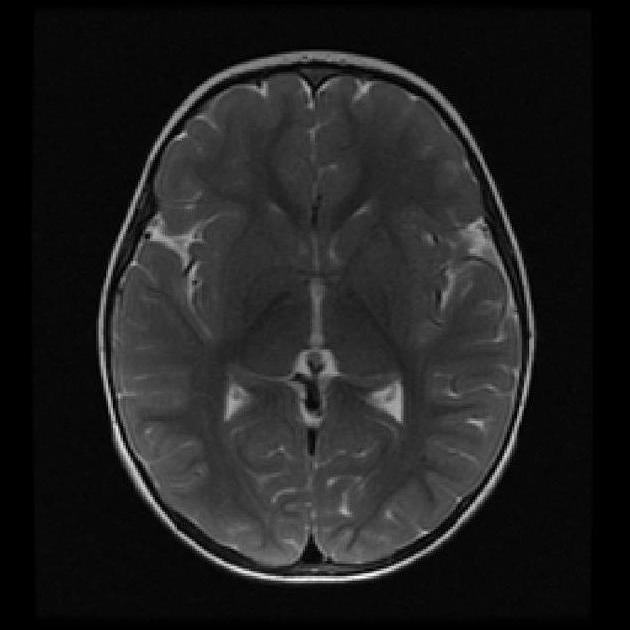
Label: notumor